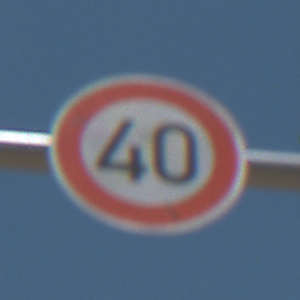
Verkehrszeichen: Geschwindigkeit40
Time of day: Midday
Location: Outdoor (Nature)
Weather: Clear
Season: NotSpecified
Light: Natural